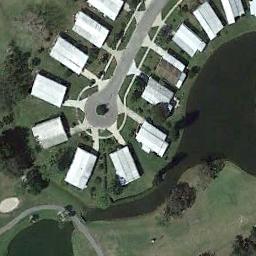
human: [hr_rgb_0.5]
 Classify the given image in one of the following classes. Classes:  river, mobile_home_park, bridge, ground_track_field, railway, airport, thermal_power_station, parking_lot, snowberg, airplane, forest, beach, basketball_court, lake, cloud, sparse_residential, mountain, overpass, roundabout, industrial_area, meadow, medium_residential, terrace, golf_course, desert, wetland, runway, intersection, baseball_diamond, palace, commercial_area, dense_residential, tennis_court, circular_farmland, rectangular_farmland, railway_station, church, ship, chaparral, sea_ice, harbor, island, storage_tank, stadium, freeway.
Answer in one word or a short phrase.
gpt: mobile_home_park